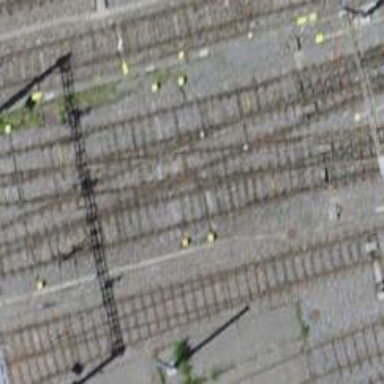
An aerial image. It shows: Railway crossing.